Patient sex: F
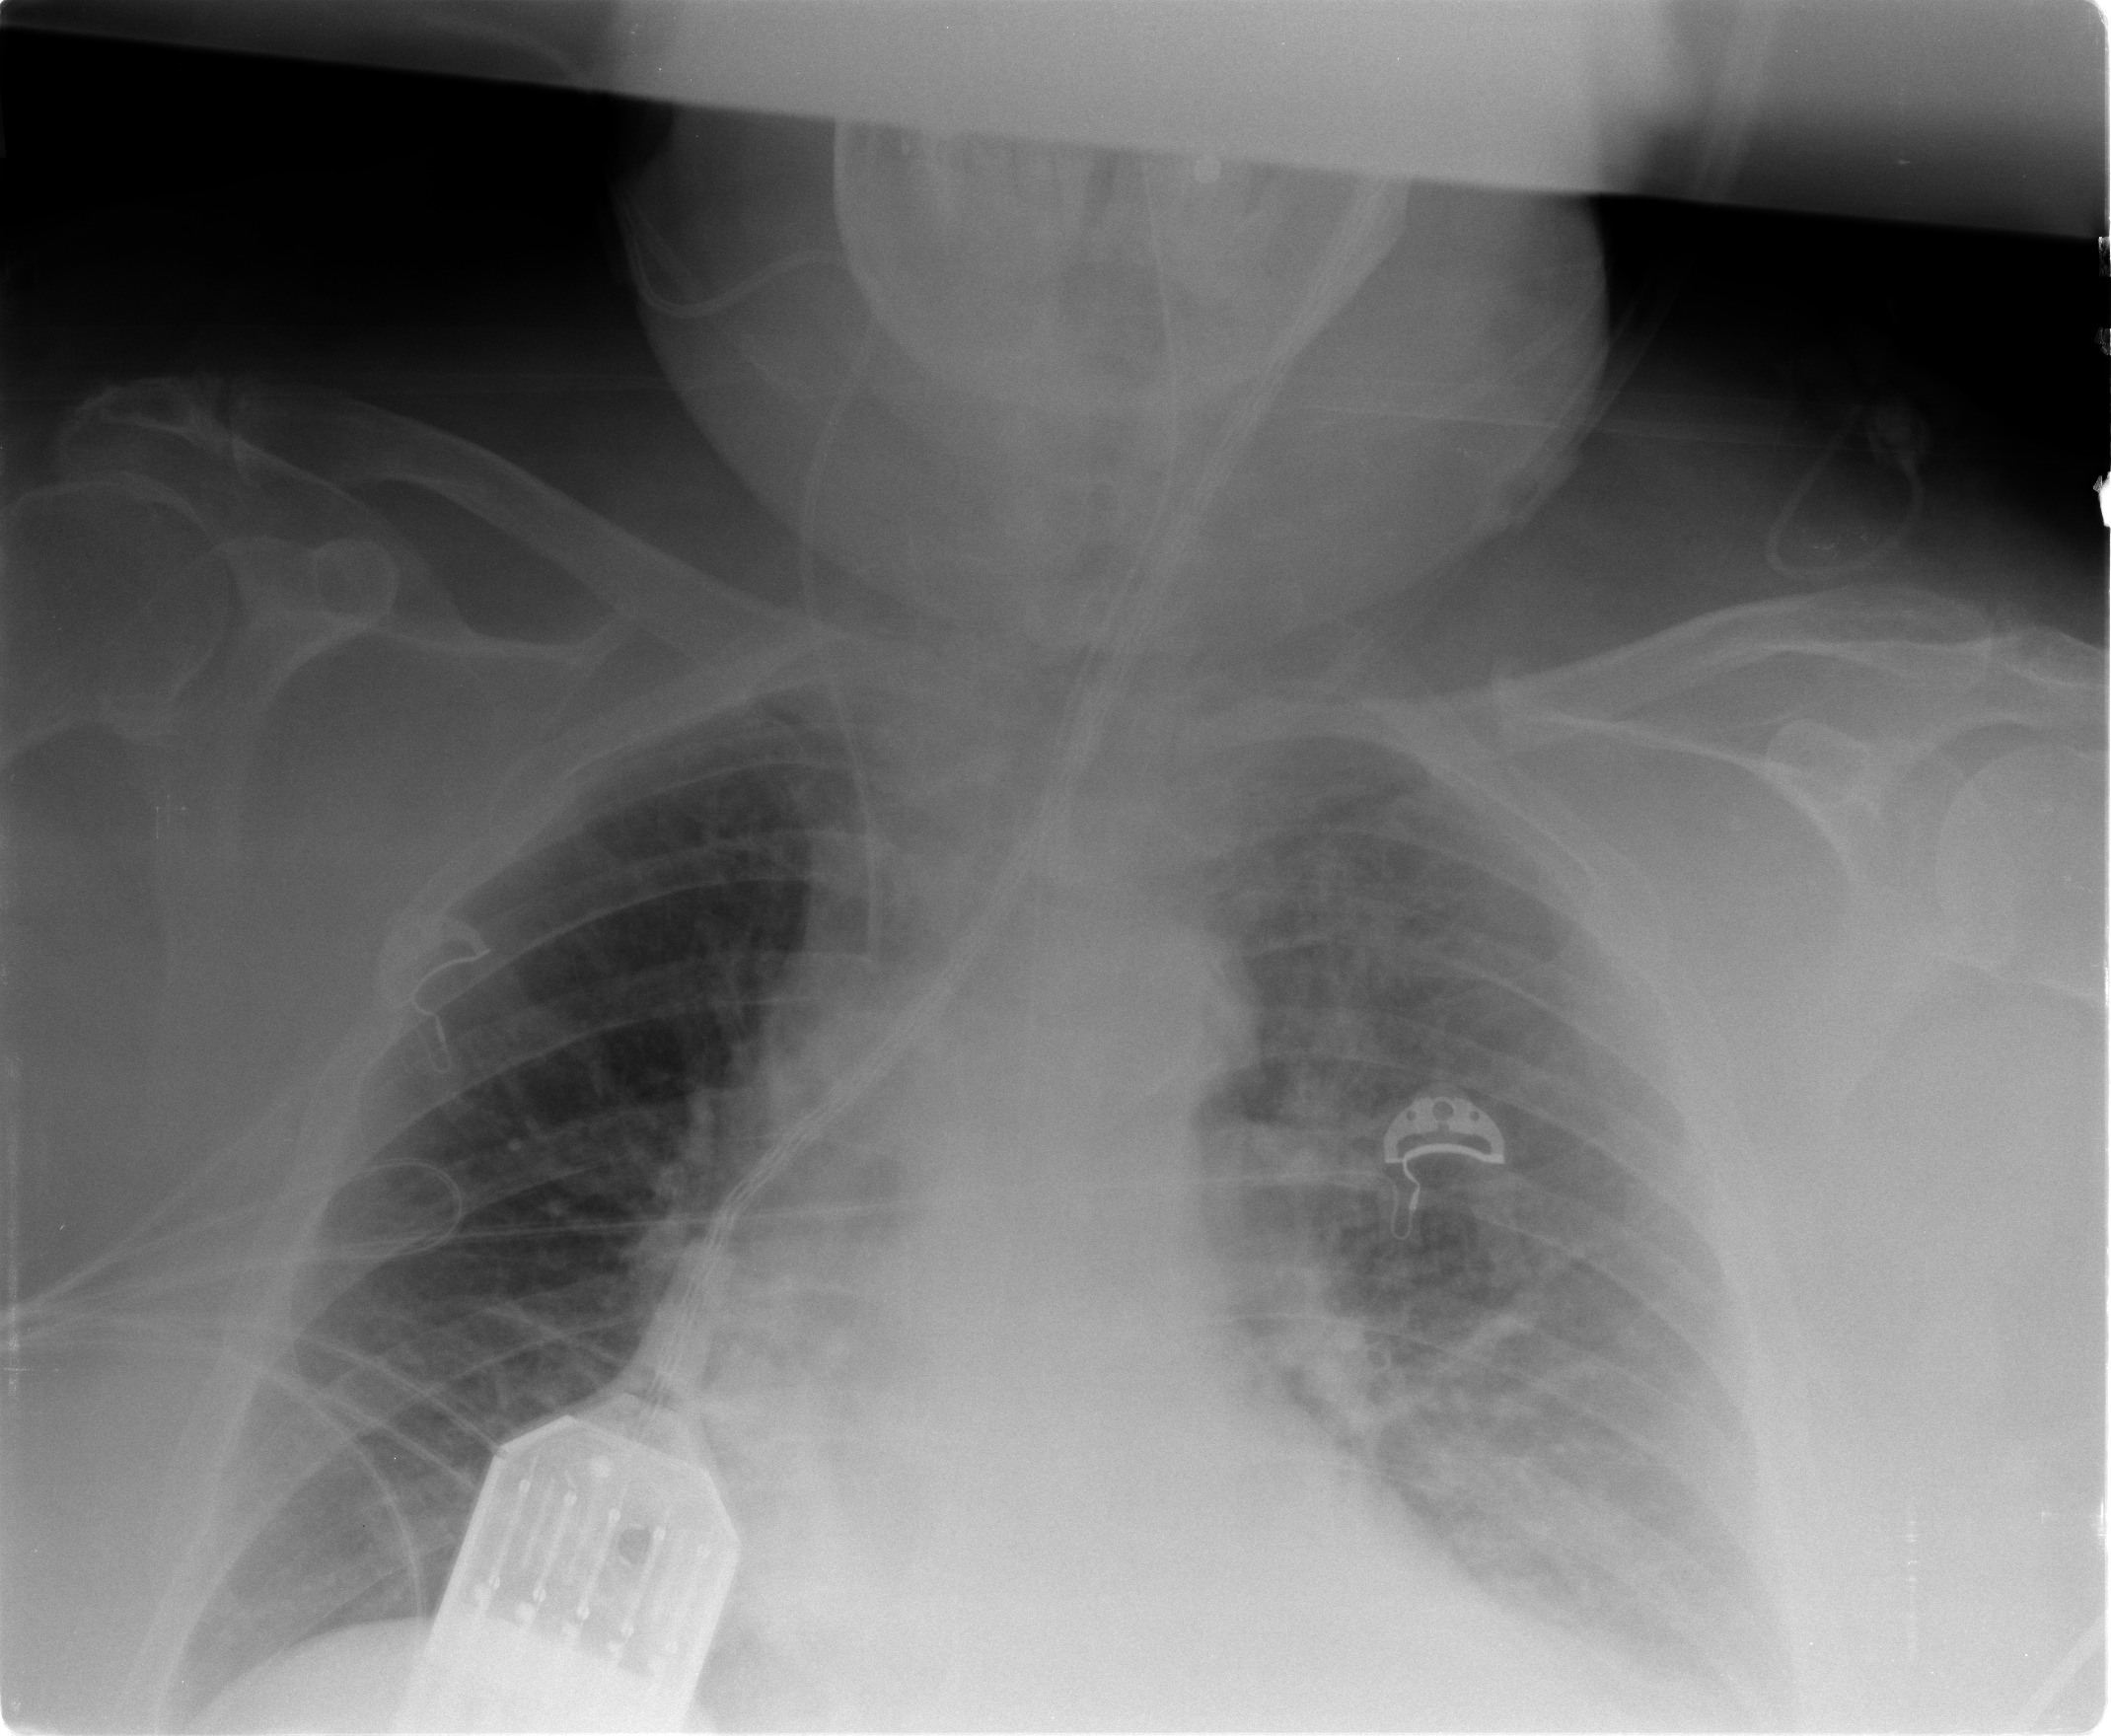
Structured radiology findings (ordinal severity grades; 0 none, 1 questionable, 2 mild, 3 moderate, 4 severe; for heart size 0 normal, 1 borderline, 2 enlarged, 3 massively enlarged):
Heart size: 2
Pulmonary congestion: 2
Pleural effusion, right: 0
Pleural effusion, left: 2
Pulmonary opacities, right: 0
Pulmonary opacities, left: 1
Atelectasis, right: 0
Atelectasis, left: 2